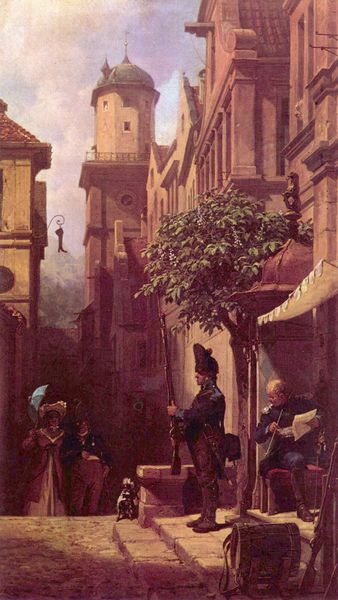
Titel: Er kommt
Künstler: Carl Spitzweg
Institution: Privatsammlung
Schlagwörter: baum, blau, blätter, dunkel, gemälde, himmel, laub, mann, schatten, wolken, frauen, gelb, grün, kirchturm, menschen, mädchen, ocker, sitzen, stadt, braun, café, fenster, frankreich, frau, fussgänger, hell, hintergrund, hut, kleid, kleider, licht, männer, orange, paris, profil, schwarz, strasse, strassenszene, stuhl, stühle, szene, zeichnung, dach, dalmatiner, dame, gebäude, gürtel, haus, hund, hunde, regenschirm, rot, schirm, sonnenschirm, tier, weg, beige, hose, jacke, kappe, mütze, wand, architektur, barock, kleidung, mensch, sockel, stehen, stein, steine, herr, möbel, schauen, wache, öl, häuser, schilf, brüstung, kirche, pfad, sonne, mantel, sitzend, kind, paar, personen, blatt, person, genre, kinder, reiter, turm, hündchen, sommer, papier, ansicht, fassade, fassaden, gasse, geschäft, italien, ort, perspektive, pflaster, straßenflucht, jungen, leine, nachmittag, anstieg, sonnenlicht, mauer, dunst, nebel, tag, idylle, pause, spazieren, geschäfte, kleinstadt, laden, läden, hocker, figuren, kuppel, romantik, treppe, treppen, hotel, dick, strohhut, pfeife, brun, france, glatze, homme, vert, lesen, uhr, stufe, stufen, junge, sonnenhut, wände, pärchen, carl spitzweg, eng, erker, fugen, italie, ruelle, schild, spitzweg, treppenstufen, bürgersteig, glockenturm, kreuz, türmchen, zwiebelturm, münchen, spaziergang, tageslicht, urlaub, restaurant, kopfsteinpflaster, militär, pflasterstein, pflastersteine, uniform, zeitung, chapeau, soldat, wachmann, waffe, bürger, abzeichen, offizier, stiefel, fass, tasche, schuh, frieden, trommel, bummeln, flanieren, biedermeier, ehepaar, anwesen, mauern, gewehr, brief, chien, bourgeois, chaise, rouge, rötlich, garde, treppenstufe, wächter, kastanie, baldachin, feldherr, flinte, leser, volute, schlüssel, spaziergänger, salutieren, lesend, ranzen, rucksack, gewehre, femme, carl, fenetre, vordach, tourist, ombre, empire, napoleon, spätromantik, arbre, soleil, ciel, paysage, peinture, musikant, clocher, ville, bleu, lumiere, markise, pipe, hausfassade, häuserzeile, couple, scène de genre, architecture, häuserreihe, nuages, eglise, bummel, chateau, bajonett, romantique, réalisme, fusil, tableau, orientalisme, soldats, tour, sonnnenschirm, table, espagne, gem lde, muskete, arme, rome, turmdach, schirmchen, naples, urlauber, gewähr, officier, bewachen, armée, militaire, uniforme, ladenschild, rue, ombrelle, parapluie, parasol, tente, feuille, unterkunft, schoßhund, strammstehen, rücksack, journal, promenade, tonneau, botte, campanile, grenadier, bayonette, braubraun, flaniermeile, geschäftshäuser, habachtstellung, paysage urbain, promeneurs, société, solat, stadtwache, général, pavé, gnre, fumeur, espagn, passant, pavés, trottoir, choien, toît, enseigne, éclairé, baumf, architectur, officier napoleonien, carabine, grde, marquise, soeliel, napoleonik